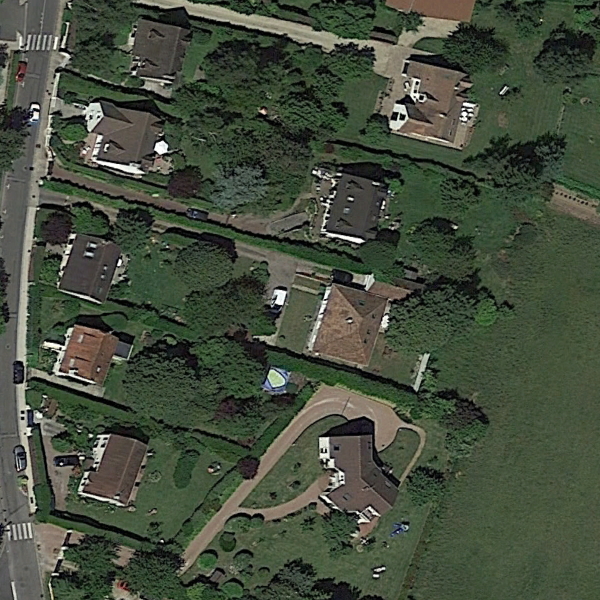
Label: MediumResidential